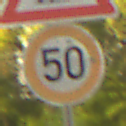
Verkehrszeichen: Geschwindigkeit50
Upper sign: UnzureichendesLichtraumprofil
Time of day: SunriseSunset
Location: Outdoor (RoadRail)
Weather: Clear
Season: NotSpecified
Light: Natural